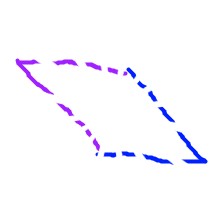
Shape: parallelogram